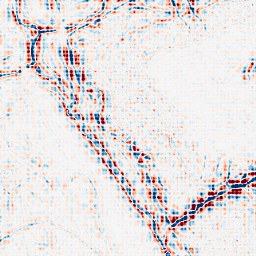
Category: wavelet
Decomposition family: wavelet_biorthogonal
Decomposition parameters: wavelet: bior5.5
level: 3
Upsampling method: sinc_blackman
Upsampling parameters: scale: 4
kernel_size: 4
Upsampling scale: 4